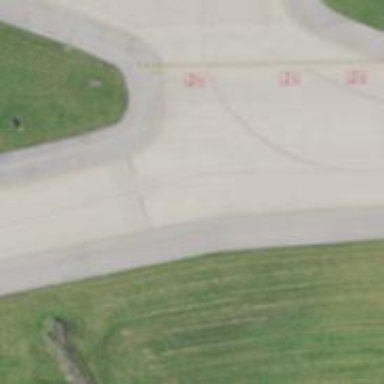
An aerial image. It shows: Image of taxiway at airport.